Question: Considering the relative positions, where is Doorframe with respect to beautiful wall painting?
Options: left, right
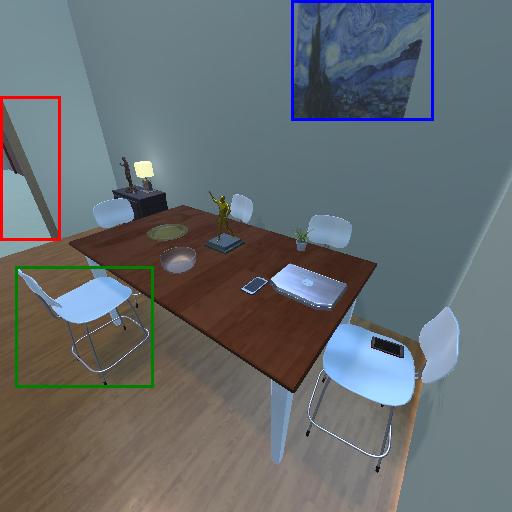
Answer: left